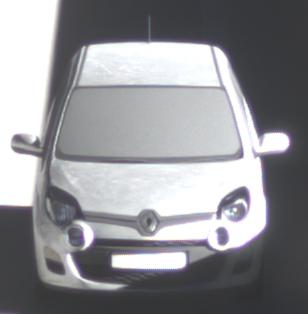
Make: Renault
Model: Twingo 1.2 LEV 16V 75
Detailed model: Twingo (II)
Model produced from: 2012/01
Model produced until: 2014/07
Doors: 3
Color: white
Road condition: dry road
Daytime: morning or afternoon
Contrast: high contrast